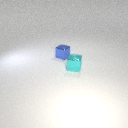
small cyan metal cube to the right of small blue metal cube